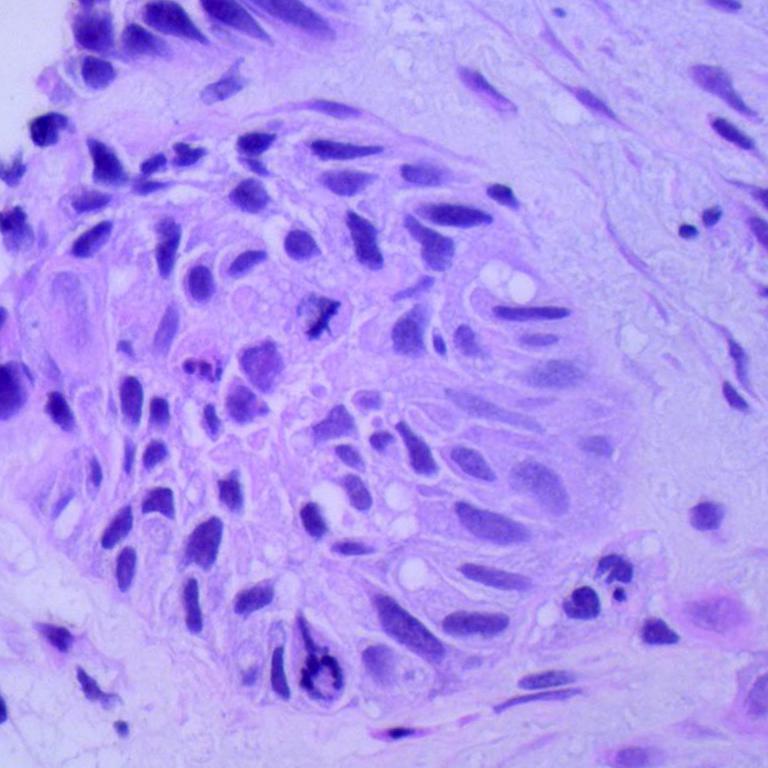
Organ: lung
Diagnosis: squamous carcinomas